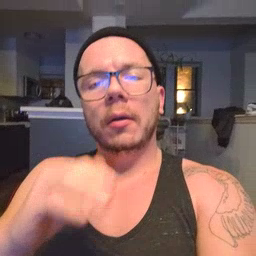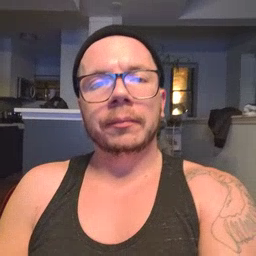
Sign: child